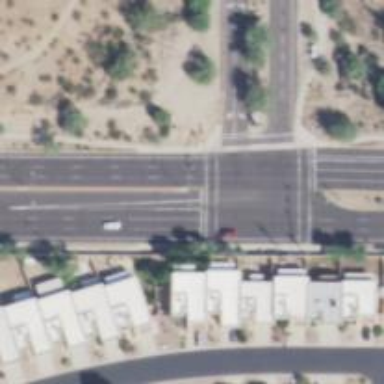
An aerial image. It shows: Solid stop line on the road marking.